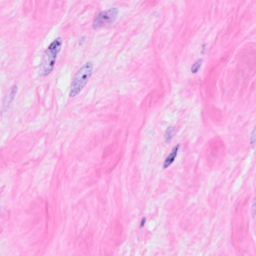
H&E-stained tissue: Breast